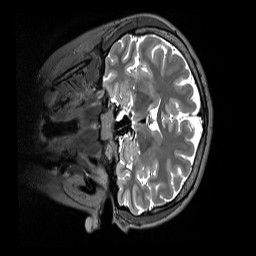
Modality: T2w
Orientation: coronal
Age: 21
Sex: female
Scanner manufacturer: siemens
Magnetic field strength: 3 T
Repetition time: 3.2 s
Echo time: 0.412 s